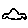
Label: car